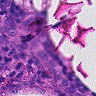
Metastatic tissue present: yes